Question: I'm using for the first time Entity Framework in a complex grid databinding situation and i need some strategies to accomplish this task.
I've got these POCO classes autogenerated by "EF POCO reverse code first" (the same for mappings) and for each one there's also a repository that i use to query or do simple CRUD operations:
'''
public class Order
{
public int IdOrder { get; set; }
public int IdCustomer { get; set; }
public int IdOrderType {get; set;}
public string ChOrder { get; set; }
public decimal Total { get; set; }
public Customer Customer { get; set; }
public OrderType OrderType {get; set;}
}
public class OrderType
{
public int IdOrderType {get; set;}
public string ChOrderType {get; set;}
public string Description { get; set; }
}
public class Customer
{
public int IdCustomer { get; set; }
public string ChCustomer { get; set;}
public string Name { get; set; }
public string City { get; set; }
public CustomerType CustomerType { get; set;}
}
public class CustomerType
{
public int IdCustomerType { get; set; }
public string ChCustomerType { get; set; }
}
'''
Now i'd like to query OrderRepository and show all results in a DataGridView (in real case, its the DevExpress XtraGrid). This DataGridView must show "direct" Order informations (ChOrder, Total) but also "indirect" informations such the ones reachable by using navigation properties (ex. Customer.Name, Customer.City, Customer.CustomerType.ChCustomerType).
What i want is a thing like that:

In a "Readonly DataGridView" scenario, this task is fairly simple. You only have to create a linq query that flattern the resultset of the repository and bind it to the grid like that:
'''
this.OrderRepository.AsQueryable().Select(x => new { .ChOrder = x.ChOrder,
.Total = x.Total,
.ChOrderType = x.OrderType.ChOrderType,
.ChCustomer = x.ChCustomer,
.Name = x.Customer.Name,
.City = x.Customer.City,
.CustomerType = x.Customer.CustomerType}).ToList();
'''
But the grid must have to be editable. In particular i'd like to add new orders, modify ChOrderType (and consequently its description), modify the ChCustomer (and consequently his Name, City and Type) and delete orders. I cannot bind LINQ result because:
1. LINQ anonymous type result are immutable (so the grid would be readonly)
2. LINQ generates a list where items can change (user can delete items, add new one, modify etc..) and, because of it is a list, it can't track wheter items has been deleted, added and modified (even if i use a better suitable BindingList or ObservableCollection). So i won't know which entities delete, update or insert.
3. LINQ result item does not implement INotifyPropertyChanged, so, if i change for example "ChCustomer" its relative data (Name, City ec..) won't be updated on the screen.
Due to those problems, i tought to bind directly the POCO OrderClass in this way:
'''
this.OrderRepository.AsQueryable().Select()
'''
And set "indirect" fields "DataPropertyName" like that:
> Column "Name" -> Customer.NameColumn "City" -> Customer.City
But again, it doesn't fit because:
1. My POCO classes does not implement INotifyPropertyChanged, so, if i change for example "ChCustomer" its relative data (Name, City ec..) won't be updated on the screen.
2. When i edit for example ChCustomer, obviously databinding doesn't know how to get a Customer instance from its repository according on the ChCustomer the user has inserted and assign it to the current Order "Customer" property.
3. Sometimes editable fields (as ChCustomers) are part of composite keys and actually the edit of a composite key of an entity is not allowed in EF. This introduces more problems.
So, at the end of the story, it turns out that it is a difficult task to manage when EF is involved with databinding (and in our software there are thousand case like this).
I'd like to know if there is a good strategy to accomplish this task.
I tought about how to handle this by using a ViewModel (that also implement INotifyPropertyChanged) object to bind to the gridView like that:
'''
public class OrderViewModel : INotifyPropertyChanged{
public event PropertyChangedEventHandler PropertyChanged;
//Order info
public string ChOrder { get; set; }
public decimal Total {get; set;}
public string ChOrderType {get; set;}
public string Description { get; set; }
//Customer info
public string ChCustomer { get; set; }
public string Name { get; set;}
public string City { get; set;}
public string ChCustomerType {get; set;}
}
'''
It works very well, but i don't know how to sync data with repositories.
In particular how to track deleted items and delete them using repository?
how to track added items? And the edit changes?
And also...how to set all those properties that comes from navigation properties (such as name, city and so on)?
When i call SaveChanges() of my UnitOfWork i'd like to have all my chages correctly persisted to DB.
Sorry if i talk lenght, but i tried to be the clearest i can.
Thanks in advance.
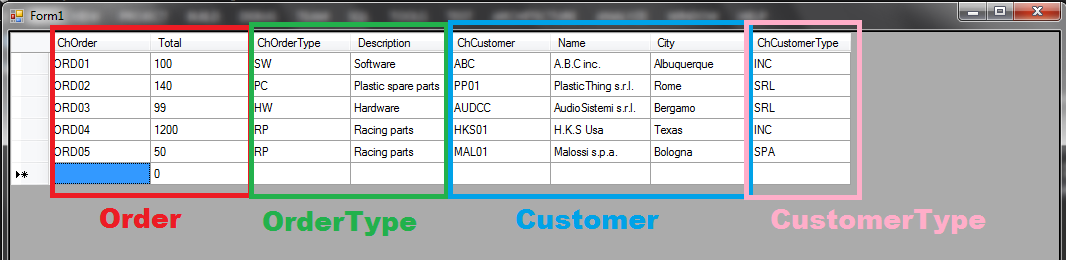
Answer: In order to solve this problem i used the ViewModel solution proposed by @User978139 in a little more complex structure. In particular i've created the OrderViewModel that wrap the order model whose CustomerId and EmployeeId properties are Readable and Writeable. Note that in its setters i've added some code to force Customer and Employee properties to change and their respective PropertyChanged() event raises.
This is the code:
'''
public class OrderViewModel : IEntityViewModel, IDataErrorInfo
{
public event PropertyChangedEventHandler PropertyChanged;
internal Order _order;
INorthwindDbContext _ctx;
public int OrderId
{
get { return _order.OrderId; }
}
public DateTime? OrderDate
{
get { return _order.OrderDate; }
set
{
_order.OrderDate = value;
RaisePropertyChanged("OrderDate");
}
}
public string ShipName
{
get { return _order.ShipName; }
set
{
_order.ShipName = value;
RaisePropertyChanged("ShipName");
}
}
public string ShipAddress
{
get { return _order.ShipAddress; }
set
{
_order.ShipAddress = value;
RaisePropertyChanged("ShipAddress");
}
}
public string ShipCity
{
get
{
return _order.ShipCity;
}
set
{
_order.ShipCity = value;
RaisePropertyChanged("ShipCity");
;
}
}
public string CustomerId
{
get { return _order.CustomerId; }
set
{
_order.CustomerId = value;
var customer = this._ctx.Customers.Find(_order.CustomerId);
_order.Customer = customer;
RaisePropertyChanged("CustomerId");
RaisePropertyChanged("CompanyName");
RaisePropertyChanged("ContactName");
}
}
public string CompanyName
{
get { return _order.Customer != null? _order.Customer.CompanyName : string.Empty; }
}
public string ContactName
{
get { return _order.Customer != null ? _order.Customer.ContactName : string.Empty; }
}
public int? EmployeeId
{
get { return _order.EmployeeId; }
set
{
_order.EmployeeId = value;
var employee = this._ctx.Employees.Find(_order.EmployeeId);
_order.Employee = employee;
RaisePropertyChanged("EmployeeId");
RaisePropertyChanged("LastName");
RaisePropertyChanged("FirstName");
RaisePropertyChanged("Title");
}
}
public string LastName
{
get { return _order.Employee!=null? _order.Employee.LastName : string.Empty; }
}
public string FirstName
{
get { return _order.Employee!=null? _order.Employee.FirstName : string.Empty; }
}
public string Title
{
get { return _order.Employee!=null? _order.Employee.Title : string.Empty; }
}
public OrderViewModel(INorthwindDbContext ctx)
{
this.Init(new Order(), ctx);
}
public OrderViewModel(Order order, INorthwindDbContext ctx)
{
this.Init(order, ctx);
}
private void Init(Order order, INorthwindDbContext ctx)
{
this._order = order;
this._ctx = ctx;
}
private void RaisePropertyChanged(string propname)
{
if (PropertyChanged != null)
PropertyChanged.Invoke(this, new PropertyChangedEventArgs(propname));
}
public void NotifyChanges()
{
foreach (var prop in typeof(OrderViewModel).GetProperties(BindingFlags.Public | BindingFlags.Instance).Where(x => x.CanRead))
RaisePropertyChanged(prop.Name);
}
public string Error
{
get { return null; }
}
public string this[string columnName]
{
get {
switch (columnName)
{
case "CustomerId":
if (_ctx.Customers.Find(CustomerId)==null)
return "Invalid customer";
break;
case "EmployeeId":
if (_ctx.Employees.Find(EmployeeId)==null)
return "Invalid employee";
break;
}
return null;
}
}
}
'''
Then i've wrapped the "Local" property exposed by my OrderRepository (returns in-memory loaded and added entities) with a custom BindingList implementation (BindingViewModelList), that i use for the grid binding, that sync itself with the internal repository.Local property (that's an ObservableCollection<>) and vice versa. So, if you add things in the ObservableColleciton you'll see the changes in the BindingList too, otherwise, if you add something to the BindingList (for example with the grid that is binded to), the changes are reflected to the ObservableCollection too. In this way i don't have to track down the state for ViewModels objects and reflect changes manually to the repository that is a really painfull job.
With this solution it's like the Local property of the repository is directly tied to the binding list that i use for binding. Adding and removing record from the grid consist of entity removal either from BindingList and Local property. So if i call SaveChanges() all changes are persisted to DB without explicit sync.
I hope there was a better clean solution to map Models collections to ViewModels collections, but the proposed solution works well.
This is the code of my BindingViewModelList:
'''
public class BindingViewModelList<TViewModel, TModel> : BindingList<TViewModel>
{
private readonly ObservableCollection<TModel> _source;
private readonly Func<TModel> _modelFactory;
private readonly Func<TModel, TViewModel> _viewModelFactory;
private readonly Func<TViewModel, TModel> _getWrappedModel;
private bool isSync = false;
public BindingViewModelList(ObservableCollection<TModel> source, Func<TModel, TViewModel> viewModelFactory, Func<TModel> modelFactory, Func<TViewModel, TModel> getWrappedModel)
: base(source.Select(model => viewModelFactory(model)).ToList())
{
Contract.Requires(source != null);
Contract.Requires(viewModelFactory != null);
this._source = source;
this._modelFactory = modelFactory;
this._viewModelFactory = viewModelFactory;
this._getWrappedModel = getWrappedModel;
this._source.CollectionChanged += OnSourceCollectionChanged;
this.AddingNew += BindingViewModelList_AddingNew;
}
protected virtual TModel CreateModel()
{
return _modelFactory.Invoke();
}
protected virtual TViewModel CreateViewModel(TModel model)
{
return _viewModelFactory(model);
}
private void BeginSync()
{
this.isSync = true;
}
private void EndSync()
{
this.isSync = false;
}
void BindingViewModelList_AddingNew(object sender, AddingNewEventArgs e)
{
e.NewObject = CreateViewModel(CreateModel());
}
protected override void OnListChanged(ListChangedEventArgs e)
{
if (!this.isSync)
{
if (e.NewIndex >= 0 && e.NewIndex < this.Count)
{
bool ok = true;
TViewModel item = default(TViewModel);
try
{
item = this[e.NewIndex];
}
catch (IndexOutOfRangeException ex)
{
ok = false;
}
if (ok)
{
switch (e.ListChangedType)
{
case ListChangedType.ItemMoved:
BeginSync();
this._source.Move(e.OldIndex, e.NewIndex);
EndSync();
break;
case ListChangedType.ItemAdded:
TModel modelAdded = _getWrappedModel(item);
BeginSync();
this._source.Add(modelAdded);
EndSync();
break;
case ListChangedType.ItemChanged:
//TModel modelChanged = _getWrappedModel(item);
//BeginSync();
//this._source[e.NewIndex] = modelChanged;
//EndSync();
break;
case ListChangedType.Reset:
BeginSync();
this._source.Clear();
for (int i = 0; i < this.Count; i++)
{
TModel model = _getWrappedModel(this[i]);
this._source.Add(model);
}
EndSync();
break;
}
}
}
}
base.OnListChanged(e);
}
protected override void RemoveItem(int index)
{
if (!isSync) {
TModel model = _getWrappedModel(this[index]);
BeginSync();
this._source.Remove(model);
EndSync();
}
base.RemoveItem(index);
}
private void OnSourceCollectionChanged(object sender, NotifyCollectionChangedEventArgs e)
{
if (isSync) return;
switch (e.Action)
{
case NotifyCollectionChangedAction.Add:
BeginSync();
for (int i = 0; i < e.NewItems.Count; i++)
{
this.Insert(e.NewStartingIndex + i, CreateViewModel((TModel)e.NewItems[i]));
}
EndSync();
break;
case NotifyCollectionChangedAction.Move:
if (e.OldItems.Count == 1)
{
BeginSync();
this.Swap(e.OldStartingIndex, e.NewStartingIndex);
EndSync();
}
else
{
List<TViewModel> items = this.Skip(e.OldStartingIndex).Take(e.OldItems.Count).ToList();
BeginSync();
for (int i = 0; i < e.OldItems.Count; i++)
this.RemoveAt(e.OldStartingIndex);
for (int i = 0; i < items.Count; i++)
this.Insert(e.NewStartingIndex + i, items[i]);
EndSync();
}
break;
case NotifyCollectionChangedAction.Remove:
BeginSync();
for (int i = 0; i < e.OldItems.Count; i++)
this.RemoveAt(e.OldStartingIndex);
EndSync();
break;
case NotifyCollectionChangedAction.Replace:
// remove
BeginSync();
for (int i = 0; i < e.OldItems.Count; i++)
this.RemoveAt(e.OldStartingIndex);
// add
for (int i = 0; i < e.NewItems.Count; i++)
this.Insert(e.NewStartingIndex + i, CreateViewModel((TModel)e.NewItems[i]));
EndSync();
break;
case NotifyCollectionChangedAction.Reset:
BeginSync();
Clear();
for (int i = 0; i < e.NewItems.Count; i++)
this.Add(CreateViewModel((TModel)e.NewItems[i]));
EndSync();
break;
default:
break;
}
}
public void Swap(int first, int second)
{
TViewModel temp = this[first];
this[first] = this[second];
this[second] = temp;
}
}
'''
You just have to provide the ViewModel type, the Model type, the Model factory method, the ViewModel factory method and a method that specifies how to get the wrapped model from a viewmodel object.
This is an example:
'''
Func<Order> modelCreator = () => new Order();
Func<Order, OrderViewModel> viewModelCreator = (model => new OrderViewModel(model, _ctx));
Func<OrderViewModel, Order> modelGetter = (viewModel => viewModel._order);
var _viewModelCollection = new BindingViewModelList<OrderViewModel, Order>(_ctx.Orders.Local, viewModelCreator, modelCreator, modelGetter);
'''
It is not a fairly simple solution but as i said, it works well, so i mark this thread as answered.
Hope that someone can find a better solution..